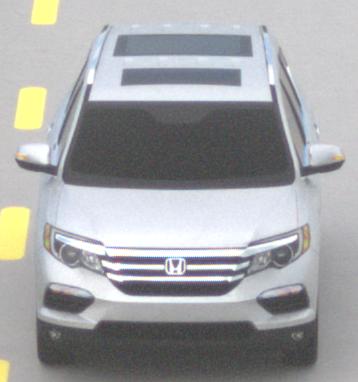
Make: Honda
Model: Pilot
Detailed model: 3
Model produced from: 2015
Model produced until: 2022
Doors: 5
Color: white
Road condition: dry road
Daytime: midday
Contrast: low contrast